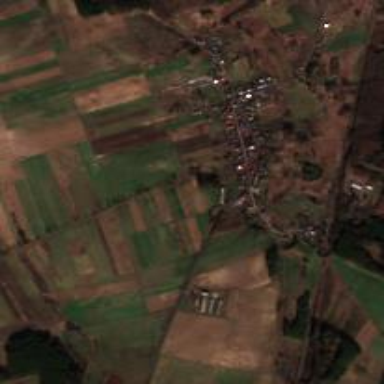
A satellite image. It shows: Village area.